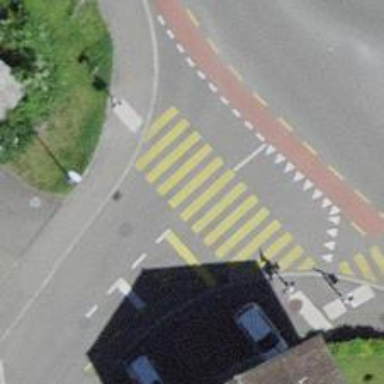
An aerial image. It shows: Crossing with traffic signals.